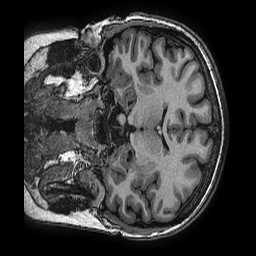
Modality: T1w
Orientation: coronal
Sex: female
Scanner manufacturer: ge
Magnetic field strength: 3 T
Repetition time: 0.0077 s
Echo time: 0.003436 s